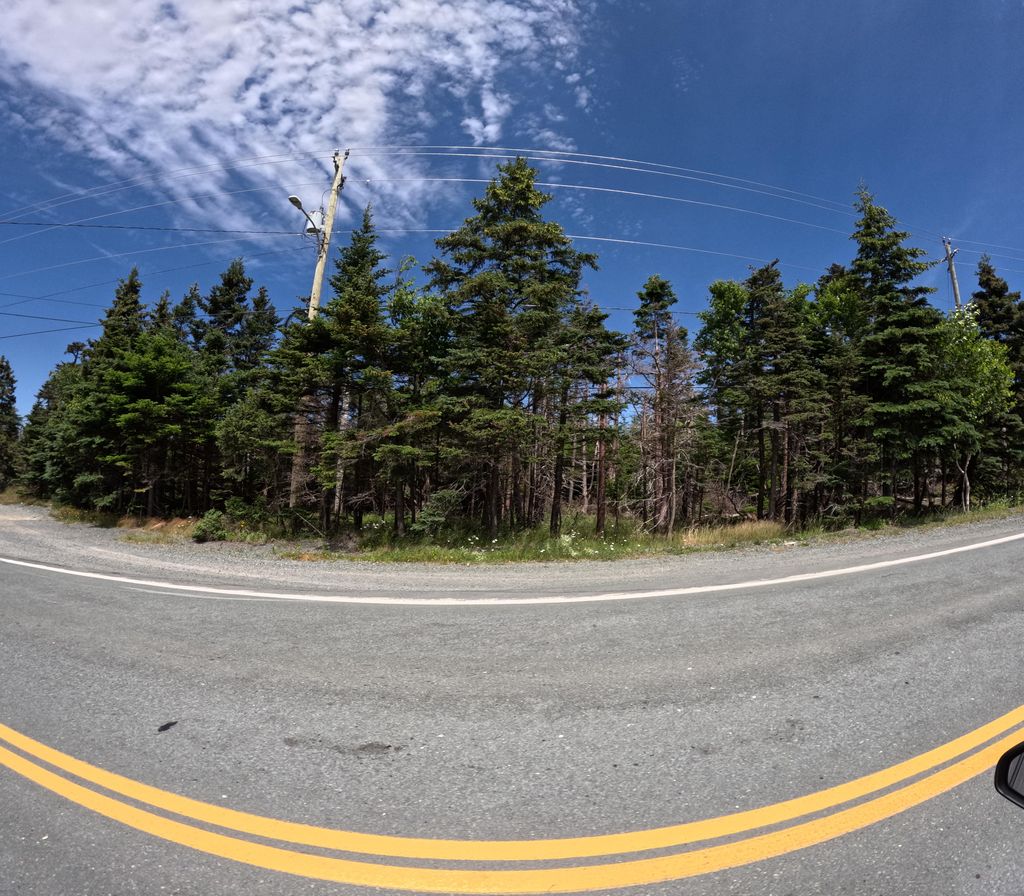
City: st_johns